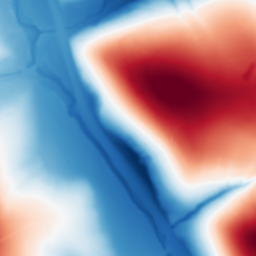
Category: multiscale
Decomposition family: dog
Decomposition parameters: sigma_low: 1
sigma_high: 100
Upsampling method: quartic
Upsampling parameters: scale: 4
Upsampling scale: 4